Platform: macOS
Application: Arc Browser
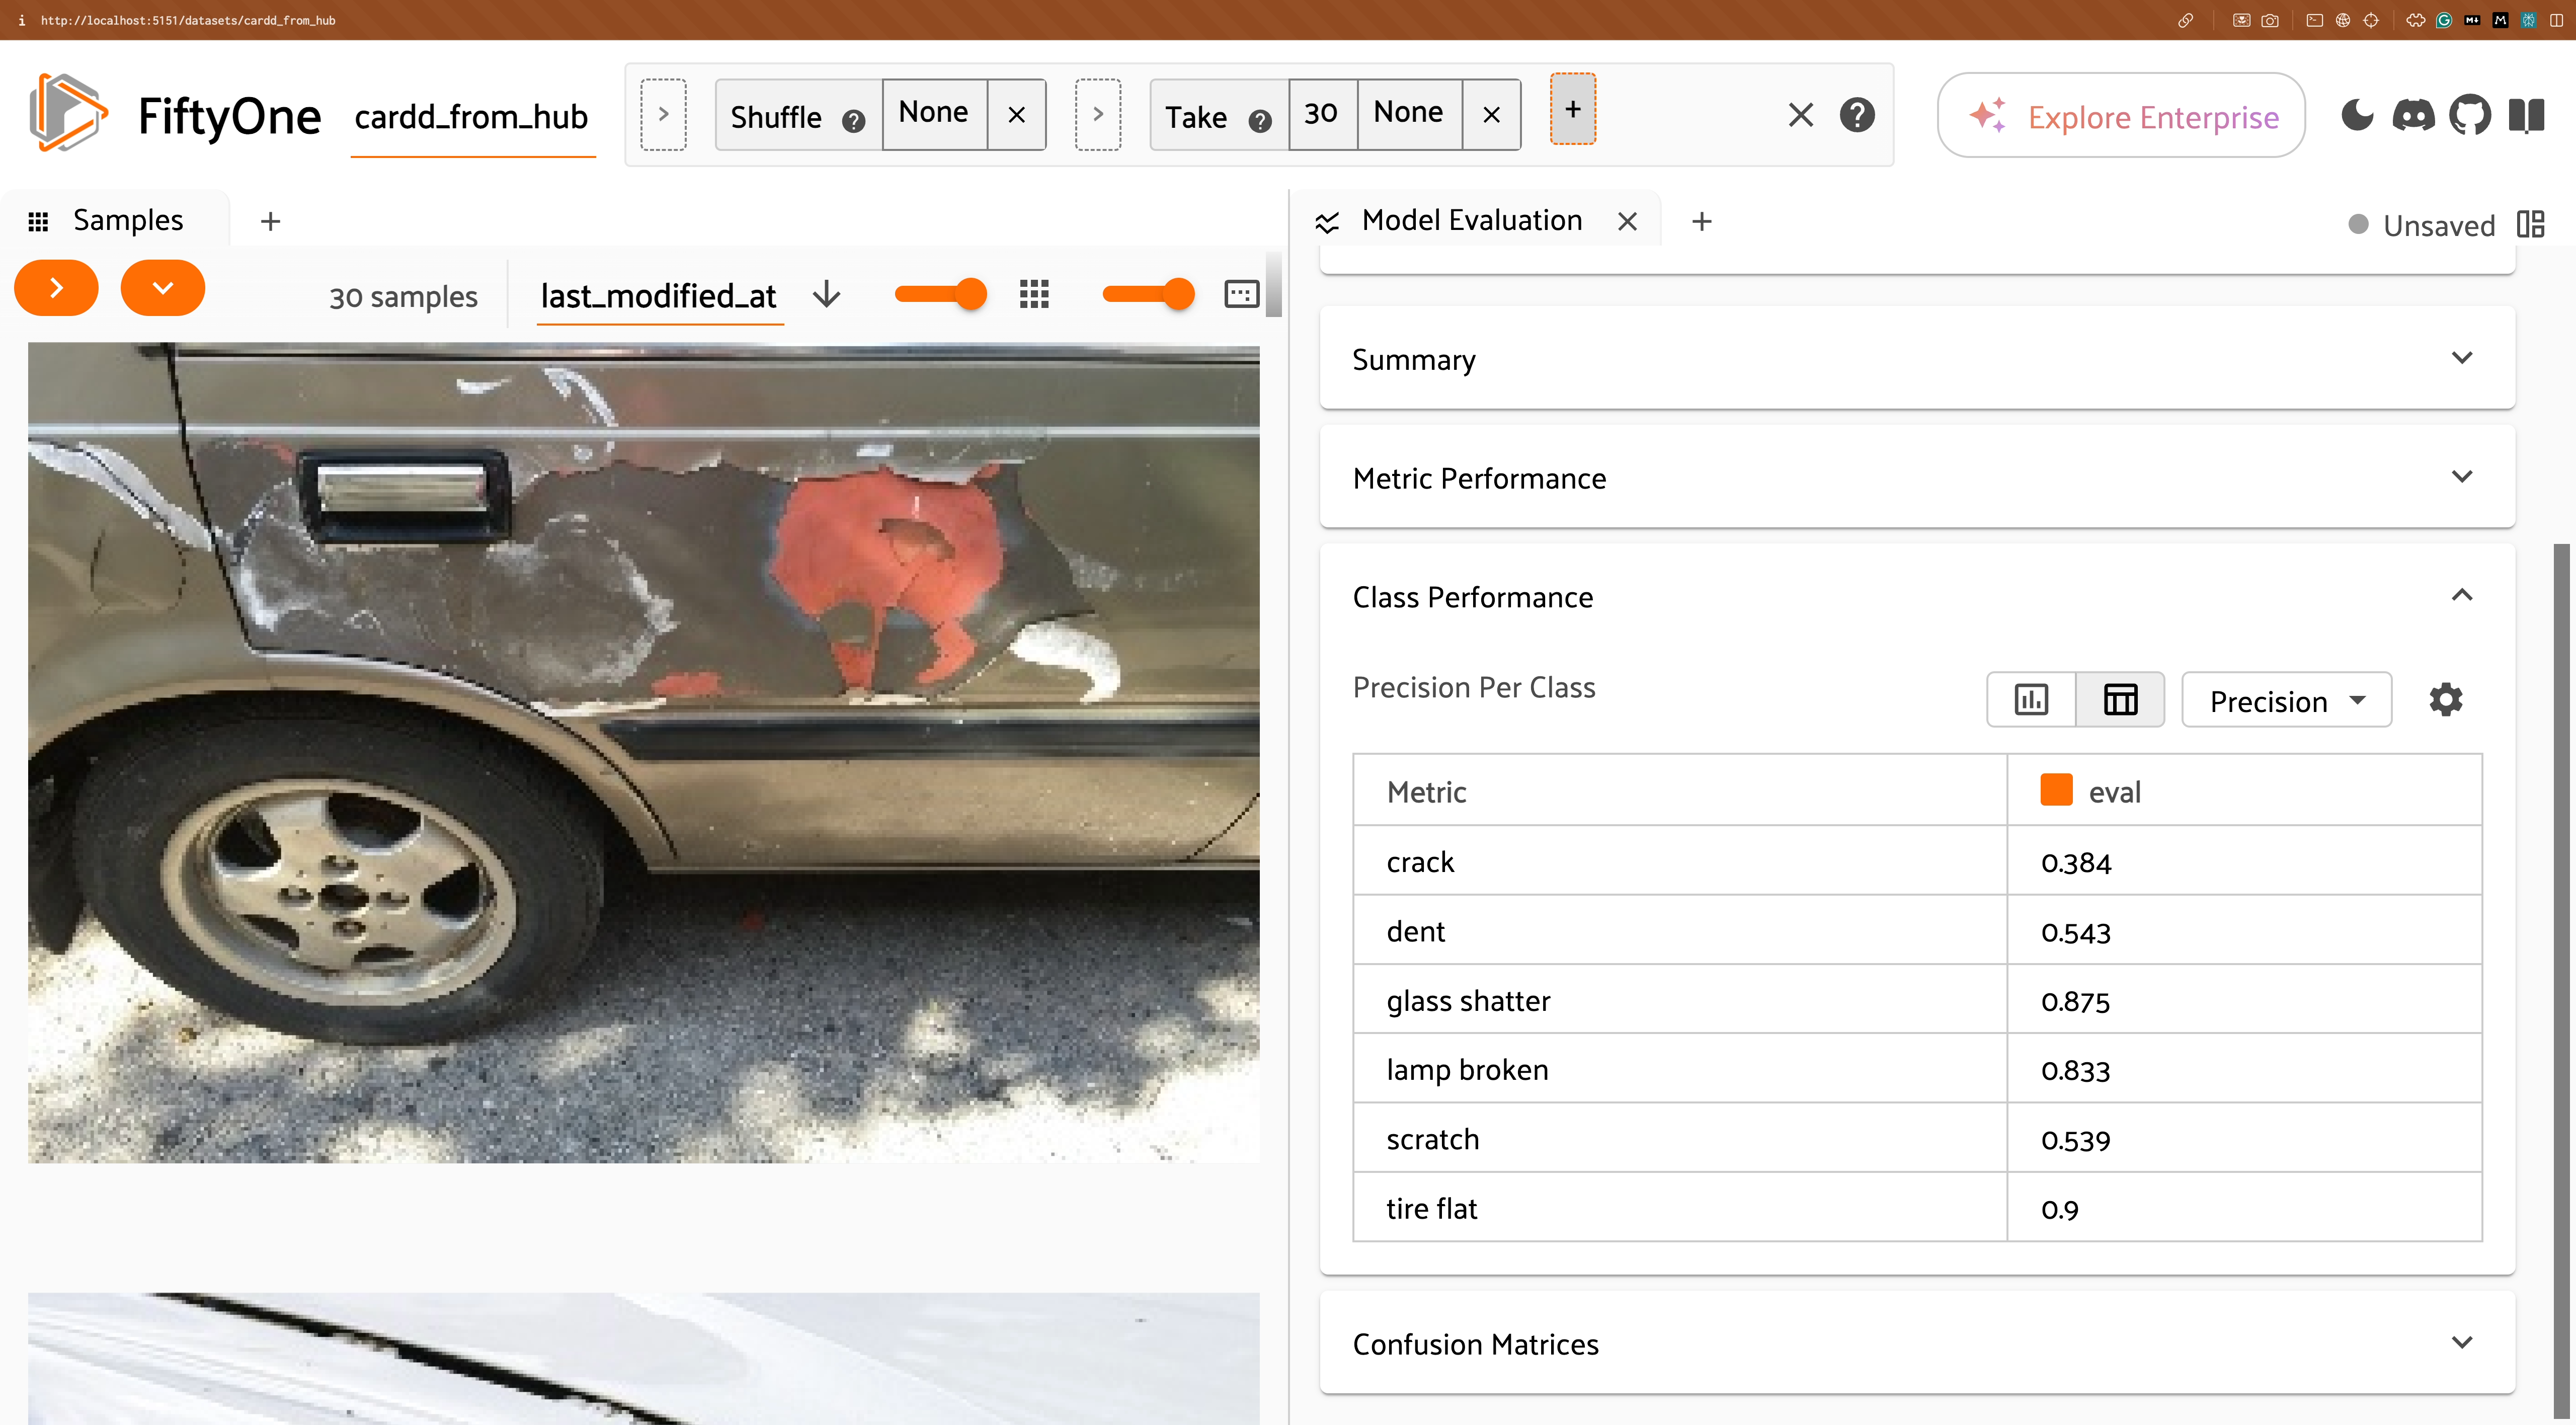
task_description: Switch to histogram view for per class metric performance
action_type: click
element_info: Icon
steps_since_start: 1